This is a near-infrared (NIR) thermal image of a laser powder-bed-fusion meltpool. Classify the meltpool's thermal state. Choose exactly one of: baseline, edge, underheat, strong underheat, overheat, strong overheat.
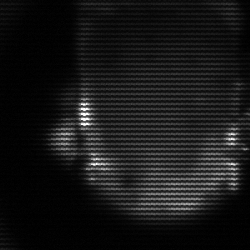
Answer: baseline